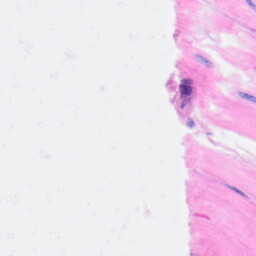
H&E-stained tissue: Heart